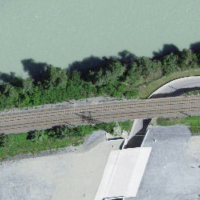
EUNIS habitat code: 57
Species observed at this site:
Cinclus cinclus